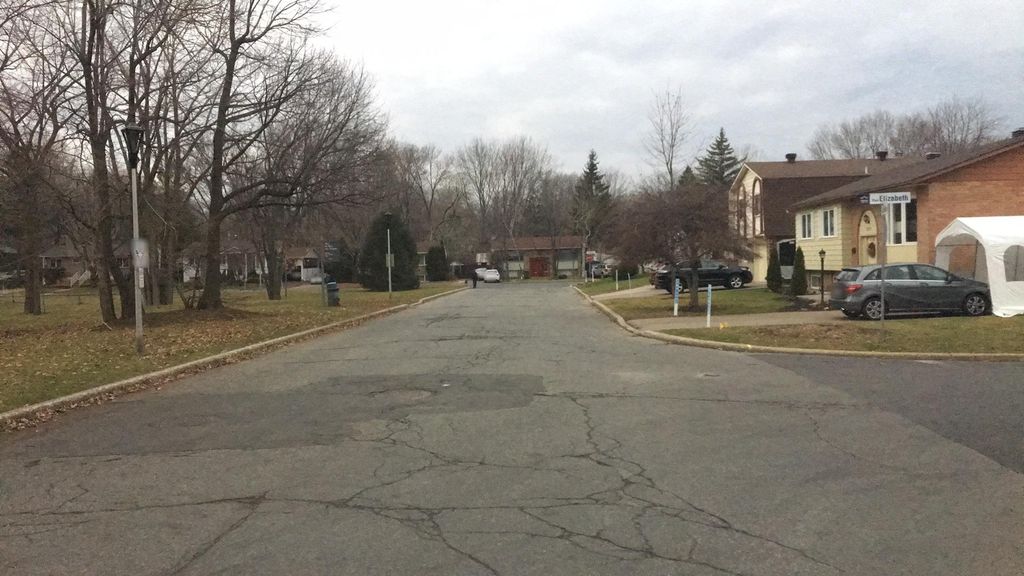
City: montreal